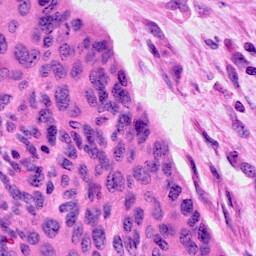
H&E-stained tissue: Cervix